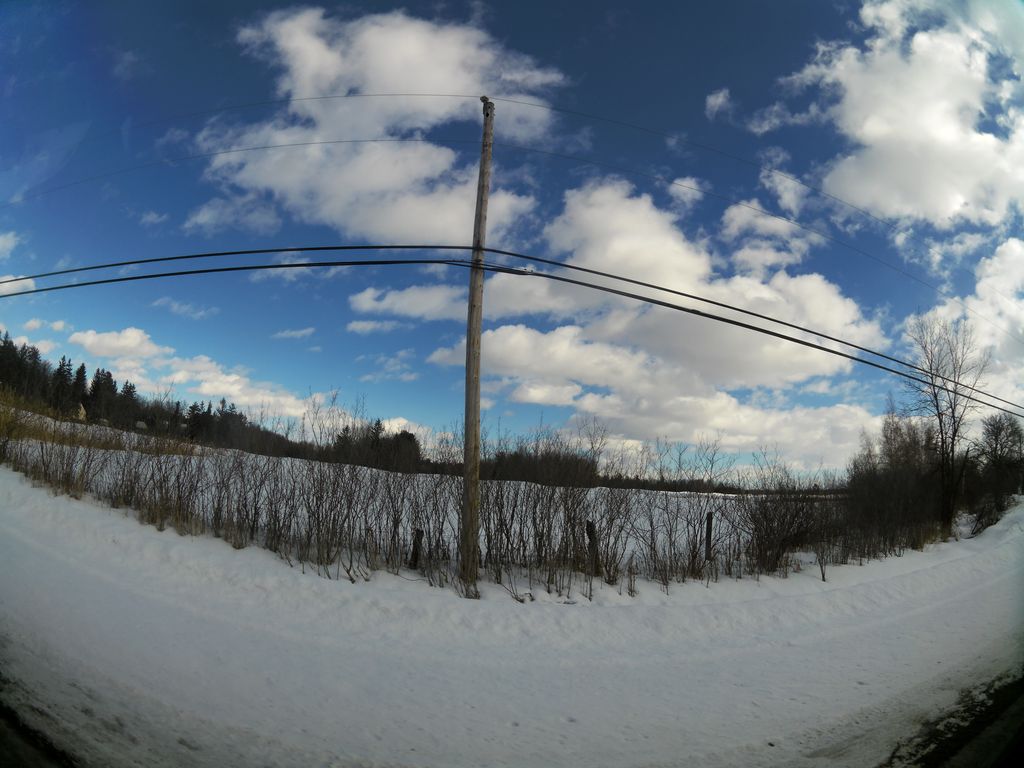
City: ottawa-gatineau